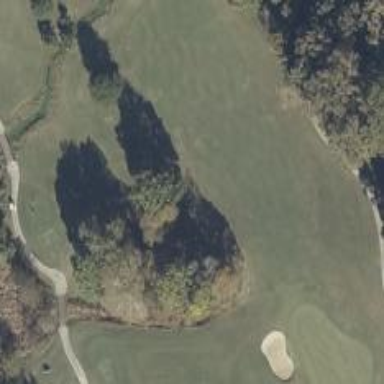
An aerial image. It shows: Grassy area designated as golf fairway.